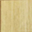
Piece: xx